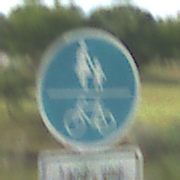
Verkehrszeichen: GemeinsamerGehUndRadweg
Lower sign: BesondereFahrzeugeUndTransportgueter8
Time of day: MorningAfternoon
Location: Outdoor (Nature)
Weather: PartlyCloudy
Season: NotSpecified
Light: Natural